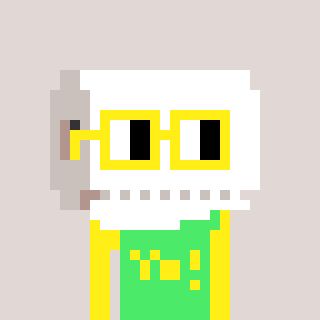
a pixel art character with square yellow glasses, a toiletpaper-full-shaped head and a teal-colored body on a warm background